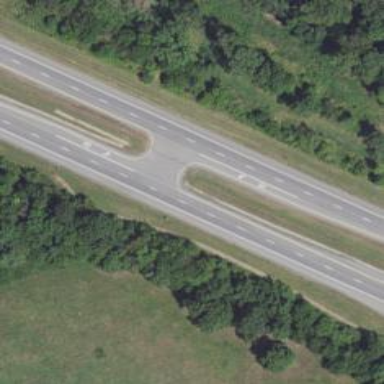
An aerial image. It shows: Asphalt trunk highway.